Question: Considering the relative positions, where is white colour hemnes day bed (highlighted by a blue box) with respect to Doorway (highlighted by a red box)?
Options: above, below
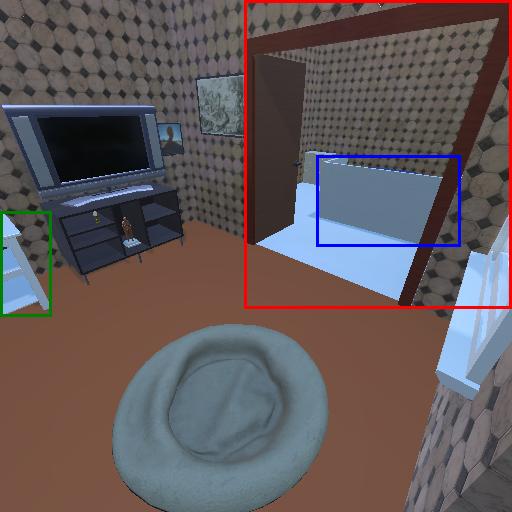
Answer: above